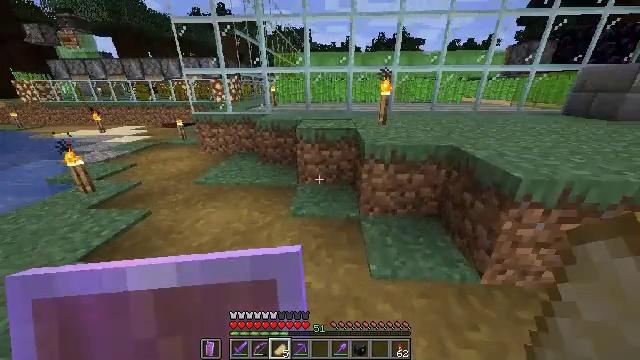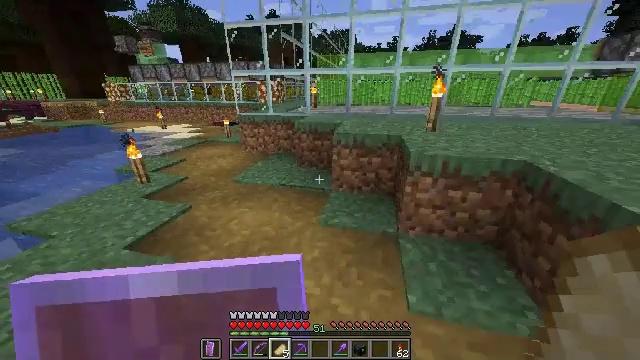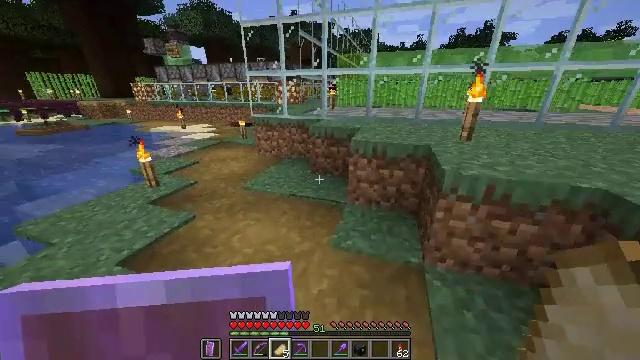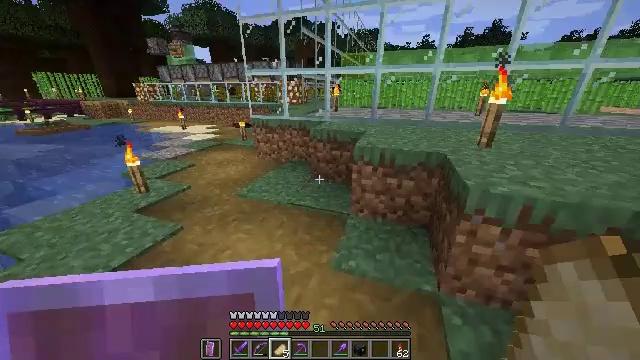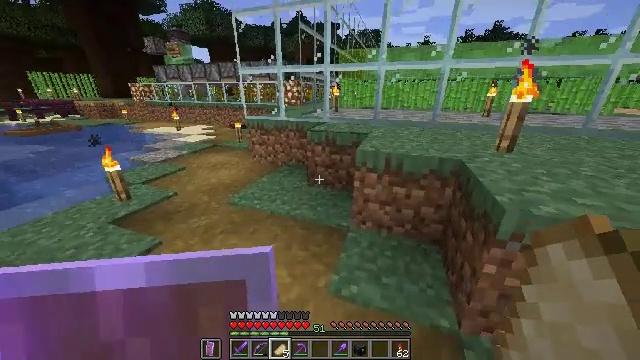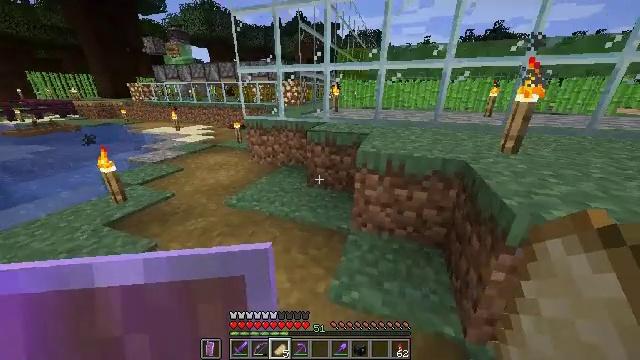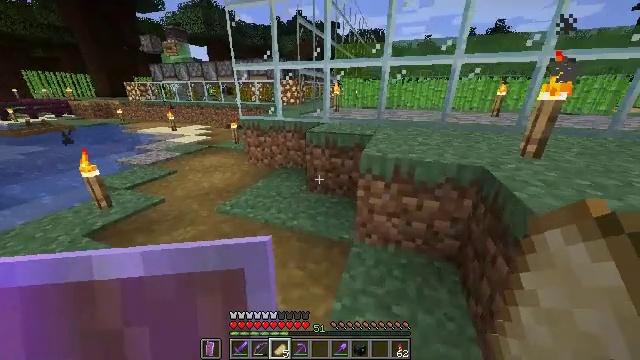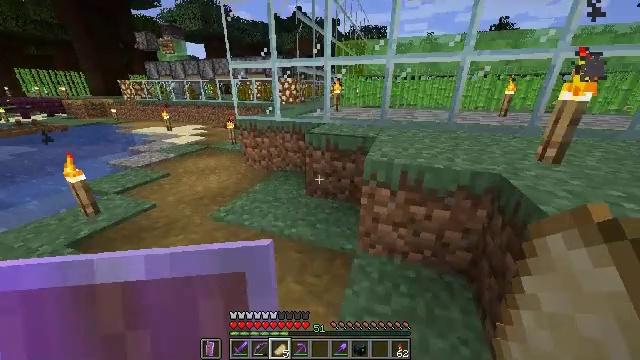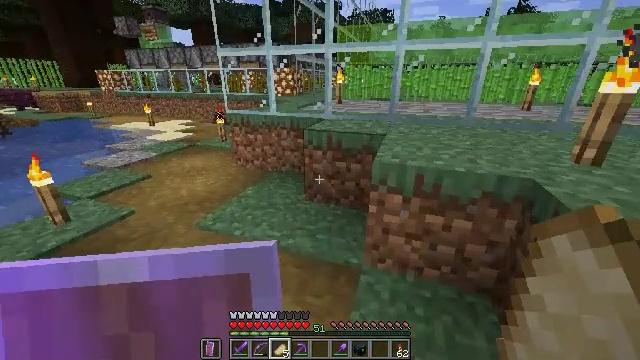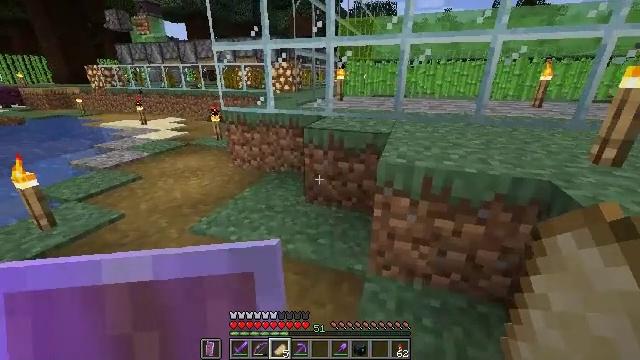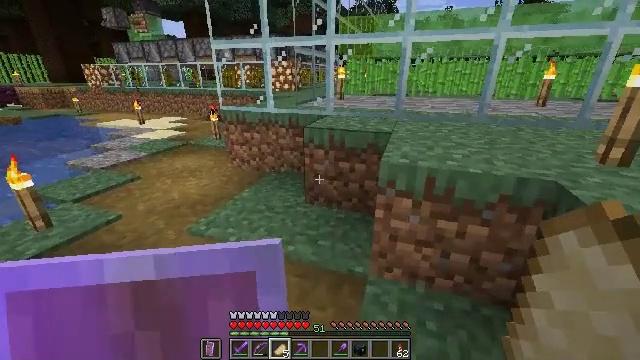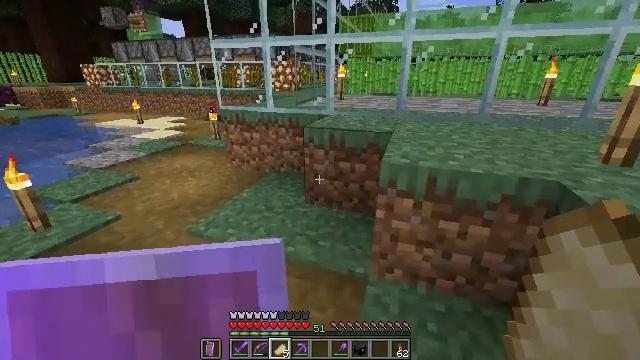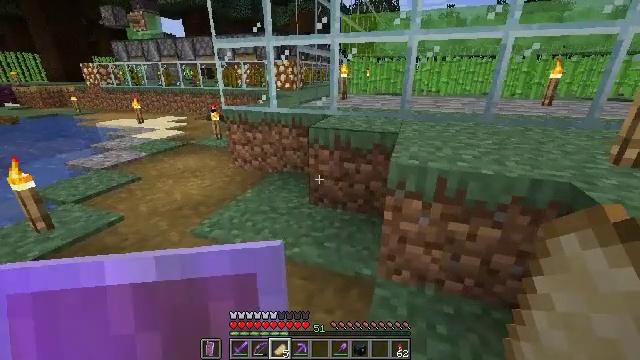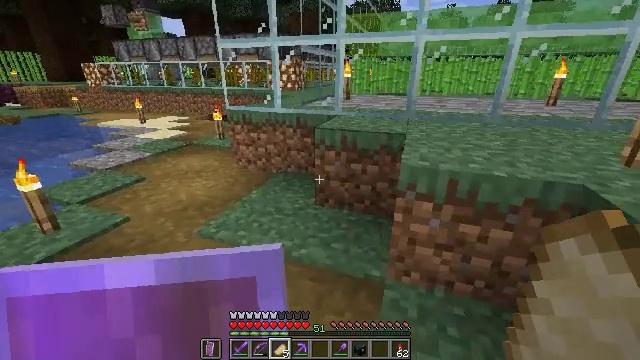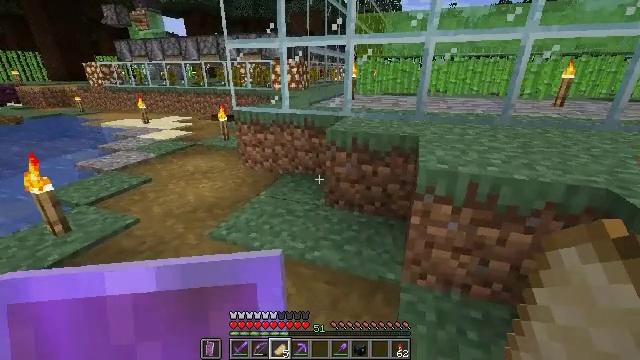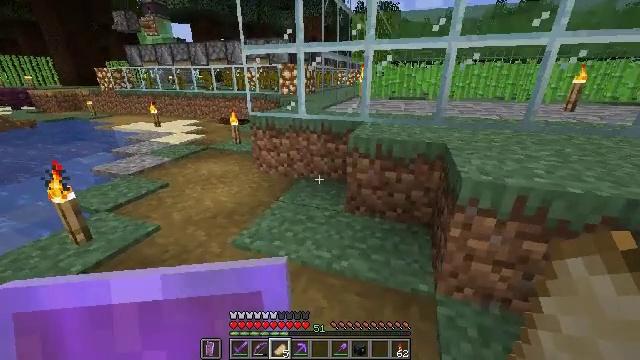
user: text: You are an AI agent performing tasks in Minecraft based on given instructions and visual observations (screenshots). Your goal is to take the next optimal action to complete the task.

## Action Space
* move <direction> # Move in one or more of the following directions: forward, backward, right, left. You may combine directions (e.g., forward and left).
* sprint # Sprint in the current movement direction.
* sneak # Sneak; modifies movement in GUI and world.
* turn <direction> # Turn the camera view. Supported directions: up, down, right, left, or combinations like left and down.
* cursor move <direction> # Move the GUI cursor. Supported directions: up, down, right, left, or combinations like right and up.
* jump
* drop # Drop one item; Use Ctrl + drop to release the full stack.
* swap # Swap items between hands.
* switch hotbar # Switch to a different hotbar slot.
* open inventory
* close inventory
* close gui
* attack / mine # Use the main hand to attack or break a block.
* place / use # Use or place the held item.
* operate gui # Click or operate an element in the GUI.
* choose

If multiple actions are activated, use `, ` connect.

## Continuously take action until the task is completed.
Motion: motion action
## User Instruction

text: Gather grass block for landscaping.
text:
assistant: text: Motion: move forward, sprint, turn left
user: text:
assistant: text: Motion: move forward, sprint, turn left
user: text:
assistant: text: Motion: move forward, sprint, turn left
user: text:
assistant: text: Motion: move forward, sprint
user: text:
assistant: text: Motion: move forward, sprint
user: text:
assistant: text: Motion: sprint
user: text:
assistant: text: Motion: sprint
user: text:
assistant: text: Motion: sprint
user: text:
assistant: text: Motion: sprint
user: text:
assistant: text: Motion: sprint
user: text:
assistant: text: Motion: sprint
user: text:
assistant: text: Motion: move left, sprint
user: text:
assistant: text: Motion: move left, sprint
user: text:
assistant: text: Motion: move forward and move left, sprint
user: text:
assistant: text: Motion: move forward and move left, sprint
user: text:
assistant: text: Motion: move forward and move left, sprint
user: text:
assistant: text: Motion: move forward and move left, sprint
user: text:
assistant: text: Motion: move forward and move left, sprint
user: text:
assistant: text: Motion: move forward and move left, sprint, turn right and up
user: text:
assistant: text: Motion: move forward and move left, sprint, turn right and up
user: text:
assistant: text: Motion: move forward and move left, sprint, turn right and up
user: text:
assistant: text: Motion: move forward and move left, sprint, turn up
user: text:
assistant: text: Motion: move forward and move left, turn up
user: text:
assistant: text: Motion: move forward and move left, turn up
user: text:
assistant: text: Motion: move forward and move left, turn up
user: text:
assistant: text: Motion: move forward and move left
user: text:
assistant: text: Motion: move forward and move left
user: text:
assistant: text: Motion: move forward and move left
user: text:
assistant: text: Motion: move forward and move left
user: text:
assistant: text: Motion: move forward